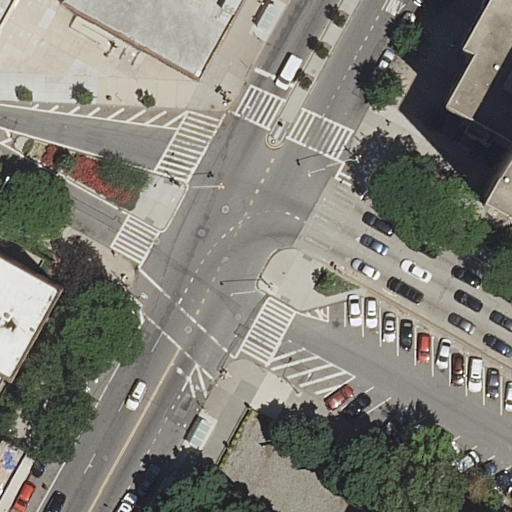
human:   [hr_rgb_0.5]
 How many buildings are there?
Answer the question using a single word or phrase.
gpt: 4

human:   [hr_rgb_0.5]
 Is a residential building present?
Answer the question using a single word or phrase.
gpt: yes

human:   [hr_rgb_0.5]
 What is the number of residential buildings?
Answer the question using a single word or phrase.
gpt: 4

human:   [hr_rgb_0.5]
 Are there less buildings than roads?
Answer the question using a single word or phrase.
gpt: yes

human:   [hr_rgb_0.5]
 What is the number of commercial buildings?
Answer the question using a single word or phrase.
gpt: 0

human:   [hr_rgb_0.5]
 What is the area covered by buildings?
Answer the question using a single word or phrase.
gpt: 7421m2

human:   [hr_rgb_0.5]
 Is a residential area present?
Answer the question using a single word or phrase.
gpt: yes

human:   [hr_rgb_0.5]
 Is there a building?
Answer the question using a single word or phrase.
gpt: yes

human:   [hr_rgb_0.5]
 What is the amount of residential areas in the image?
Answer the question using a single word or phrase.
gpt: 2

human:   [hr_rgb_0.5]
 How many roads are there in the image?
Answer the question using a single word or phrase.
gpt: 10

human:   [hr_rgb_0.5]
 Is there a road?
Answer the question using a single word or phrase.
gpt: yes

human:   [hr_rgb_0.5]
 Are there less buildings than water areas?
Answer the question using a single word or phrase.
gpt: no

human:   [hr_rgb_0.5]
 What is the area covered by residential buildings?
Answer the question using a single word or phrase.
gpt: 7421m2

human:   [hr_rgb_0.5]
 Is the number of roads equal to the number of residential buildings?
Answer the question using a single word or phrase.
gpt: no

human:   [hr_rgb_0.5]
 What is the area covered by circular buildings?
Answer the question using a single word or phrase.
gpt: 0m2

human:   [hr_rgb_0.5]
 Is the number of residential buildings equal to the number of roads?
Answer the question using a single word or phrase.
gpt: no

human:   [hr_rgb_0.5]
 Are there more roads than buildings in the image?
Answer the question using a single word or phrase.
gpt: yes

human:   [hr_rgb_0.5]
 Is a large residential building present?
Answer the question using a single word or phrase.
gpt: yes

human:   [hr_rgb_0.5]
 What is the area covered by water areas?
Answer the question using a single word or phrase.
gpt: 0m2

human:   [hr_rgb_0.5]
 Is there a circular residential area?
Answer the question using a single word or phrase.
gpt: no

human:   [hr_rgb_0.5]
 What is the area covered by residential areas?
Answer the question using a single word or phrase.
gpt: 7687m2

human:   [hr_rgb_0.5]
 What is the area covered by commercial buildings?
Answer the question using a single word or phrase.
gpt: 0m2

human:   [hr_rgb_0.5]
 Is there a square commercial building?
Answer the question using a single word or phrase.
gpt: no

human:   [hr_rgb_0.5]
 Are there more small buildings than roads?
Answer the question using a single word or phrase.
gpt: no

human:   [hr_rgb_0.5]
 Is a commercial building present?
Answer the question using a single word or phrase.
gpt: no

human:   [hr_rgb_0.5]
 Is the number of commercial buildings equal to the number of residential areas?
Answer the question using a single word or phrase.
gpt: no

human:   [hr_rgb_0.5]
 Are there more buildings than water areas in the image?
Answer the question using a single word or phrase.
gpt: yes

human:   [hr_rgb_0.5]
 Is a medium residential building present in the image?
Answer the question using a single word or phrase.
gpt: yes

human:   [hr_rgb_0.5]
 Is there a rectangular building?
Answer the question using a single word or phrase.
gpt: yes

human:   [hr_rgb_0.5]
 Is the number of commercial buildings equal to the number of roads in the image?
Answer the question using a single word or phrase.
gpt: no

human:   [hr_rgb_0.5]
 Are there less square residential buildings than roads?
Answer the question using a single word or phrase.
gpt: yes

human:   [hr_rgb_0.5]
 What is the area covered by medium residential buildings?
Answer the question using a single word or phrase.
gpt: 177m2

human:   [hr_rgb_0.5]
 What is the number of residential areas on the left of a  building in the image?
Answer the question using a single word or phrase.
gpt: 1

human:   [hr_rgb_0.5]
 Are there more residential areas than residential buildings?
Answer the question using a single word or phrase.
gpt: no

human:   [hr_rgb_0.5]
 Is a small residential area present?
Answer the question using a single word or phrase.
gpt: no

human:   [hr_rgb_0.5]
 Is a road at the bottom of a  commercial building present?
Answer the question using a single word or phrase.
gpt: no

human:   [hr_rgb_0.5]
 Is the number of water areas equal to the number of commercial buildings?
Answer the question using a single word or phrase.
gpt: yes

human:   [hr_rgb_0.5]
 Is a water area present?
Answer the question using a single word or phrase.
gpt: no

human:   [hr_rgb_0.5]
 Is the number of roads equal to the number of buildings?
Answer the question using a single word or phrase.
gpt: no

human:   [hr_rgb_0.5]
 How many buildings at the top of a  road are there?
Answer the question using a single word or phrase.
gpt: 3

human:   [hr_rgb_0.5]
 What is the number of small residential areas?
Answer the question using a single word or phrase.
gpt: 0

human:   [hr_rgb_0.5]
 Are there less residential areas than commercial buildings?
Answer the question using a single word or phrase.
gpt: no

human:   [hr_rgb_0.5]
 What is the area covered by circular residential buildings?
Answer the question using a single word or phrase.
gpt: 0m2

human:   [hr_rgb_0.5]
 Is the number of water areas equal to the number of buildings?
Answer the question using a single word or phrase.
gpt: no

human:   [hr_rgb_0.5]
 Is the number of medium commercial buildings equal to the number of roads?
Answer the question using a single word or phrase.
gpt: no

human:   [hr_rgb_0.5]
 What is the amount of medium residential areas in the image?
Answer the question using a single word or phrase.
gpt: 1

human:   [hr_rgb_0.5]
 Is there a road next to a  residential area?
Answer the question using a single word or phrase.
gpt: yes

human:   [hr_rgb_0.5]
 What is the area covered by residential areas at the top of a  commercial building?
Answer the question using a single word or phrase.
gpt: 0m2

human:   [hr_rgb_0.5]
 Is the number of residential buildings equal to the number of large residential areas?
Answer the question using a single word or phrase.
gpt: no

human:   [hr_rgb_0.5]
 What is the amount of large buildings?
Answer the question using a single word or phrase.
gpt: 2

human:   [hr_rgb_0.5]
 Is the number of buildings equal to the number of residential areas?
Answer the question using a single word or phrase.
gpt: no

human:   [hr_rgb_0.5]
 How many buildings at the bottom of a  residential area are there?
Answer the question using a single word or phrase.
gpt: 1

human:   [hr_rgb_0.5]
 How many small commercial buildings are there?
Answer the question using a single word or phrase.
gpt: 0

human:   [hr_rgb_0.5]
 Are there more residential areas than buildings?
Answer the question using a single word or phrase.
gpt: no

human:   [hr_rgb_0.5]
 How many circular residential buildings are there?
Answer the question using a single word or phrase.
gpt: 0

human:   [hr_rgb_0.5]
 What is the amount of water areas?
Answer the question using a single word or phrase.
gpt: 0

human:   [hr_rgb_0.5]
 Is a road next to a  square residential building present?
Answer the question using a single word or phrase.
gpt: no

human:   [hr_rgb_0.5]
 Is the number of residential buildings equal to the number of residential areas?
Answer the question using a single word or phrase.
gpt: no

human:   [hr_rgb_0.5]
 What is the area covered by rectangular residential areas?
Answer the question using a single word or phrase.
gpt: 7687m2

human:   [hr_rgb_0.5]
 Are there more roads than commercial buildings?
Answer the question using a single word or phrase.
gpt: yes

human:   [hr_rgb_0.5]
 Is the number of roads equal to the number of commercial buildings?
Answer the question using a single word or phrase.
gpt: no

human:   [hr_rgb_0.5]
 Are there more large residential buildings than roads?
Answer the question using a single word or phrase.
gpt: no

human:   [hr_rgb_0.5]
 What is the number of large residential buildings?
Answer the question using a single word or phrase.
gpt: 2

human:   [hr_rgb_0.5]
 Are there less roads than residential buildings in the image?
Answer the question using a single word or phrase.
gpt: no